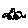
Label: car